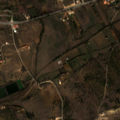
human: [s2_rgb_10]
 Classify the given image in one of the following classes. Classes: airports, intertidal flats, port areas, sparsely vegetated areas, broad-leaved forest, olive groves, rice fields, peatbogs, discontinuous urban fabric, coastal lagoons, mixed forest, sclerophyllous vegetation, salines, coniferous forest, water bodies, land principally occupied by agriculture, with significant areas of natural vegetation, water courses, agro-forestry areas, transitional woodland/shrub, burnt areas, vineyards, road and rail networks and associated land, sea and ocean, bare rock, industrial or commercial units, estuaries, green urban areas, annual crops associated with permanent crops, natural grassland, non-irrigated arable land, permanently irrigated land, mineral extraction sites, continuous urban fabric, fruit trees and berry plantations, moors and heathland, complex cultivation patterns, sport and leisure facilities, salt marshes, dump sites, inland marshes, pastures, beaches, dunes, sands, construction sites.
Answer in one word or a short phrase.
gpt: discontinuous urban fabric, annual crops associated with permanent crops, complex cultivation patterns, sclerophyllous vegetation